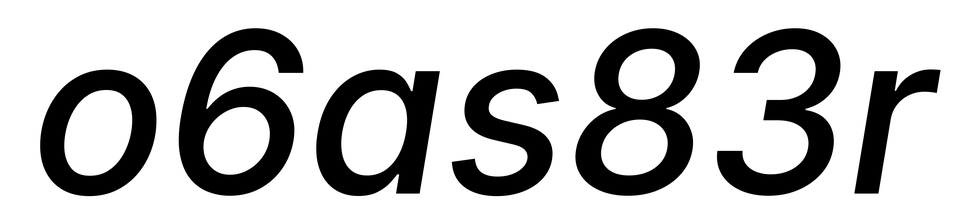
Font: Inter-Italic_Medium_Italic